Question: I have no clue how to build this simple layout.
This is how I want it to look:

... and this is what I have so far:
<URL>
How do I get the yellow div in the top right corner?
'''
<div class="gray-wrapper">
<div class="red">centered</div>
<div class="yellow">top right corner</div>
<div class="aqua">100% width</div>
</div>
'''
'''
.gray-wrapper{
width:500px;
height:200px;
background:gray;
border:4px solid gray;
}
.red{
width:200px;
height:100px;
margin:0 auto;
background:red;
}
.yellow{
width:50px;
height:100px;
float:right;
background:yellow;
}
.aqua{
width:100%;
height:100px;
background:aqua;
}
'''
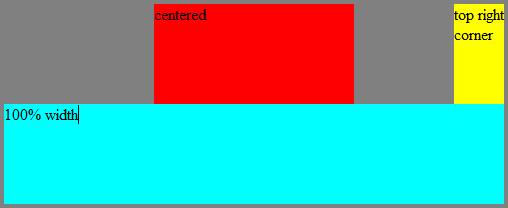
Answer: Just put the 'yellow' div first in the html..
'''
<div class="gray-wrapper">
<div class="yellow">top right corner</div>
<div class="red">centered</div>
<div class="aqua">100% width</div>
</div>
'''
Demo at <URL>